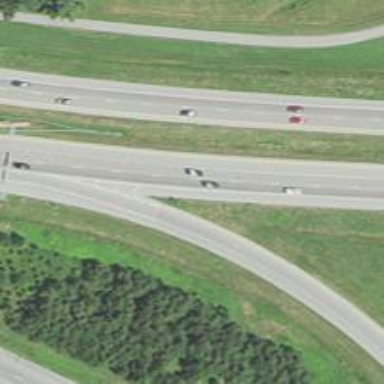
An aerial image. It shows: Trunk link highway.